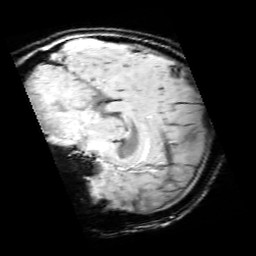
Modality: SWI
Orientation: sagittal
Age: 13
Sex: male
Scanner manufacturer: siemens
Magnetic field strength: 3 T
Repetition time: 0.027 s
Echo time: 0.02 s